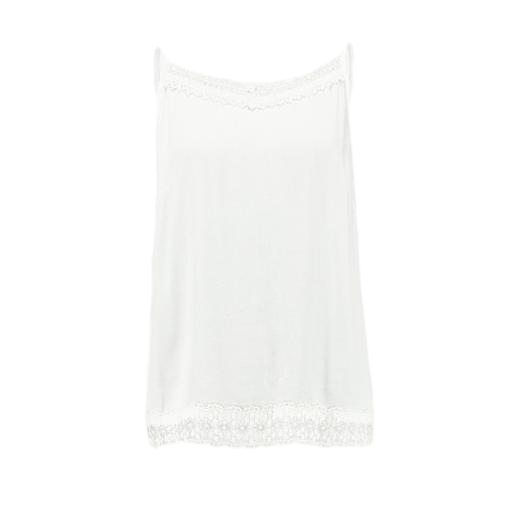
white lace tank top, white olivia tank, white camisole top, white background